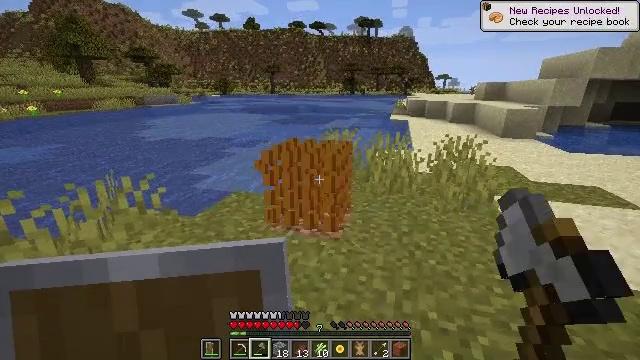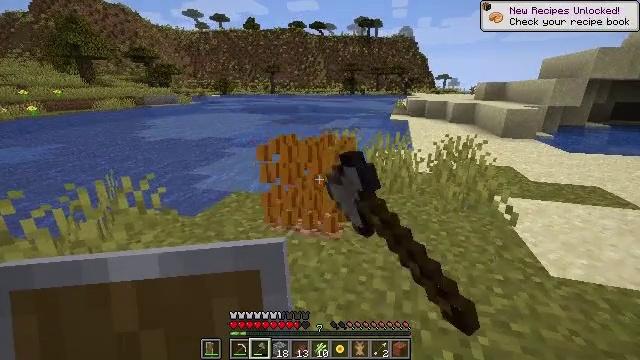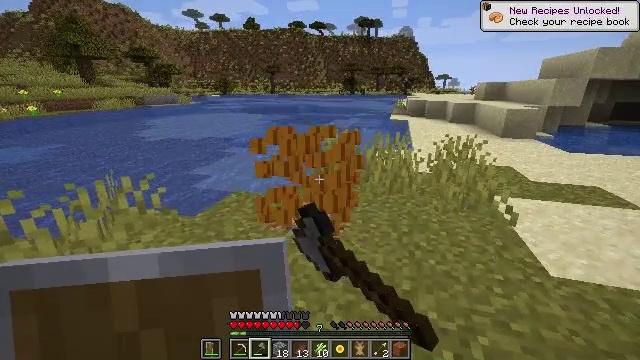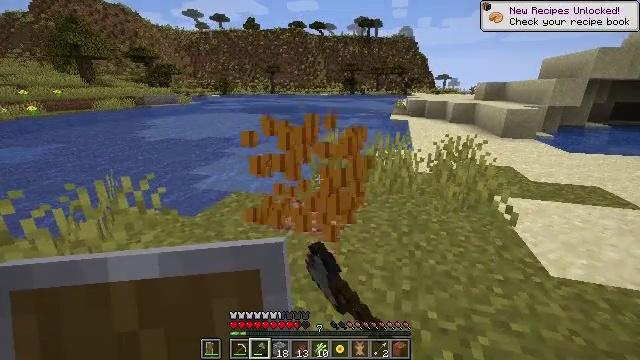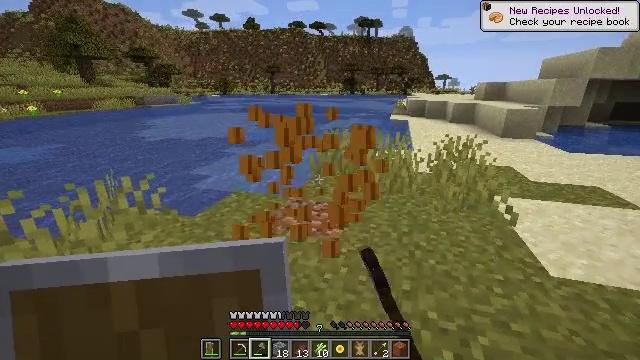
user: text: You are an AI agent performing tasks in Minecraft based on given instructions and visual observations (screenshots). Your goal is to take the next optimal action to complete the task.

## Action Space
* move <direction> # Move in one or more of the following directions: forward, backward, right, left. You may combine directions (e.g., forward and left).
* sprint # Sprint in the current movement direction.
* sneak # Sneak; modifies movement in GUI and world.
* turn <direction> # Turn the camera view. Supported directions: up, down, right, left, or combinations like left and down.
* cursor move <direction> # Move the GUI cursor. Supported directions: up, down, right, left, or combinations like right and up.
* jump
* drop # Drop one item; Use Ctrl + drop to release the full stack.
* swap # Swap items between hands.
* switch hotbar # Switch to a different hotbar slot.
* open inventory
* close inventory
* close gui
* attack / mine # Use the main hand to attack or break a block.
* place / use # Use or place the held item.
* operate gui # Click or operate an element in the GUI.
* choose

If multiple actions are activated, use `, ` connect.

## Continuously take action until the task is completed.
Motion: motion action
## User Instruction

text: Attack the pumpkin to gather it.
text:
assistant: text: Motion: attack / mine
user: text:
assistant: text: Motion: attack / mine
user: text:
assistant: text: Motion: attack / mine
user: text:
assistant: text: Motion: attack / mine
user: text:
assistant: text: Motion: attack / mine